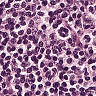
Metastatic tissue present: no